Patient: sex F, age 68
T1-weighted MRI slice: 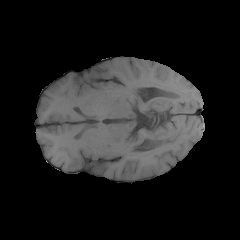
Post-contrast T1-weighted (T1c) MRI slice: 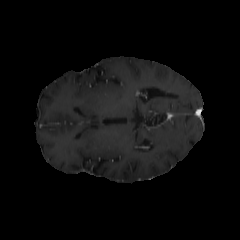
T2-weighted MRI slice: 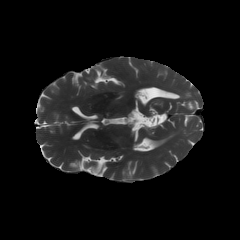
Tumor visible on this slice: yes
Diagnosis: Glioblastoma, IDH-wildtype
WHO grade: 4